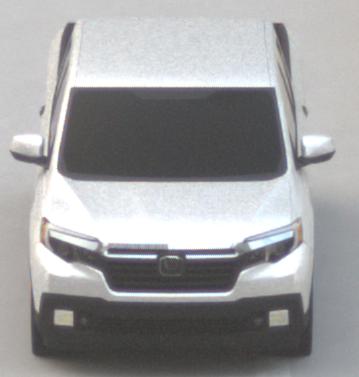
Make: Honda
Model: Ridgeline
Detailed model: Gen. 2
Model produced from: 2016
Model produced until: 2020
Doors: 4
Color: white
Road condition: dry road
Daytime: morning or afternoon
Contrast: low contrast